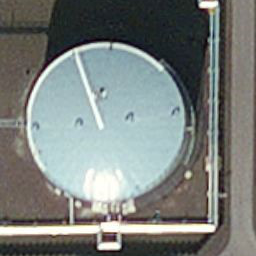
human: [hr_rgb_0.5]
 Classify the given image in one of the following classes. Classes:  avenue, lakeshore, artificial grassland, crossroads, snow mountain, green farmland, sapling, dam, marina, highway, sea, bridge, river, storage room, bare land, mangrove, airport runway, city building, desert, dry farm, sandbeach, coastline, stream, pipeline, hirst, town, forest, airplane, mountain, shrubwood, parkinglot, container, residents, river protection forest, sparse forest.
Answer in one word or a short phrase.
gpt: storage room